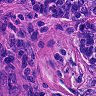
Metastatic tissue present: yes